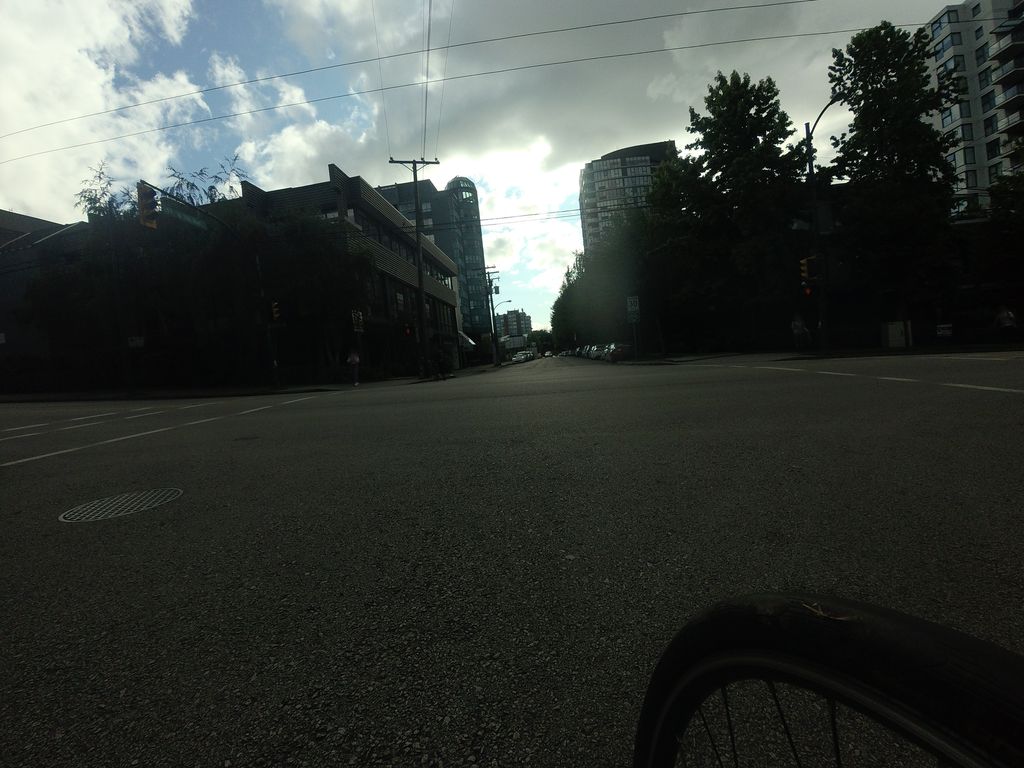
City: vancouver